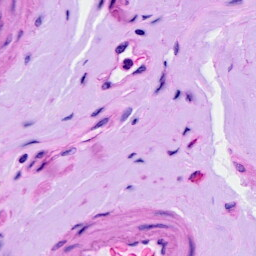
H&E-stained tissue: Ovarian